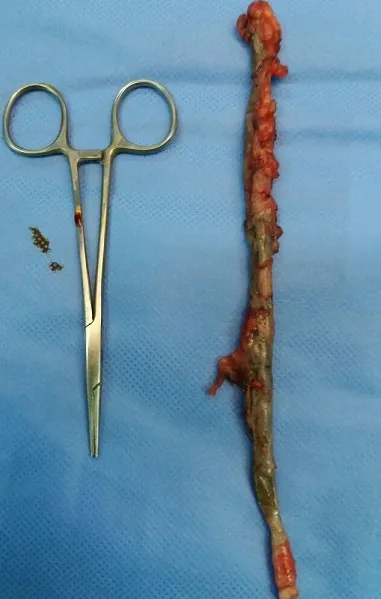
The long appendix after dissection.
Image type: radiology (ct)